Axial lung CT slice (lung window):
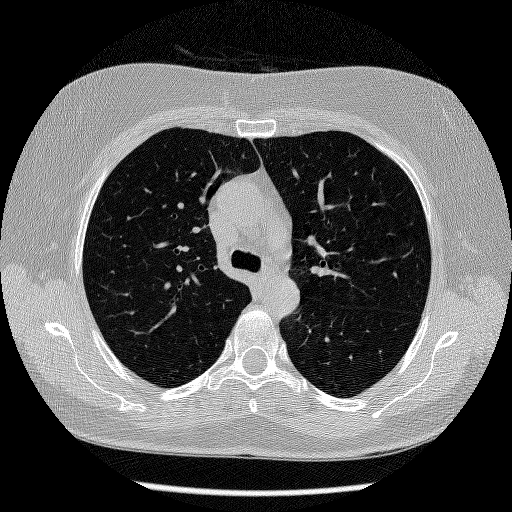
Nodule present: no